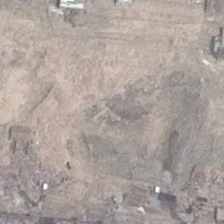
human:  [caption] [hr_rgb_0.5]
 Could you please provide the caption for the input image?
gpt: it is a piece of irregular bareland .

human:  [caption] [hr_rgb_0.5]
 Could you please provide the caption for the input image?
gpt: a piece of land disorderly .

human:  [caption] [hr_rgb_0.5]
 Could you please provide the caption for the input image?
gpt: no living things on the land .

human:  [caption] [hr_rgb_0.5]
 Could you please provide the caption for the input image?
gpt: it is a piece of irregular bareland .

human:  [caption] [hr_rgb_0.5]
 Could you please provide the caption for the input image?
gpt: a piece of land disorderly .